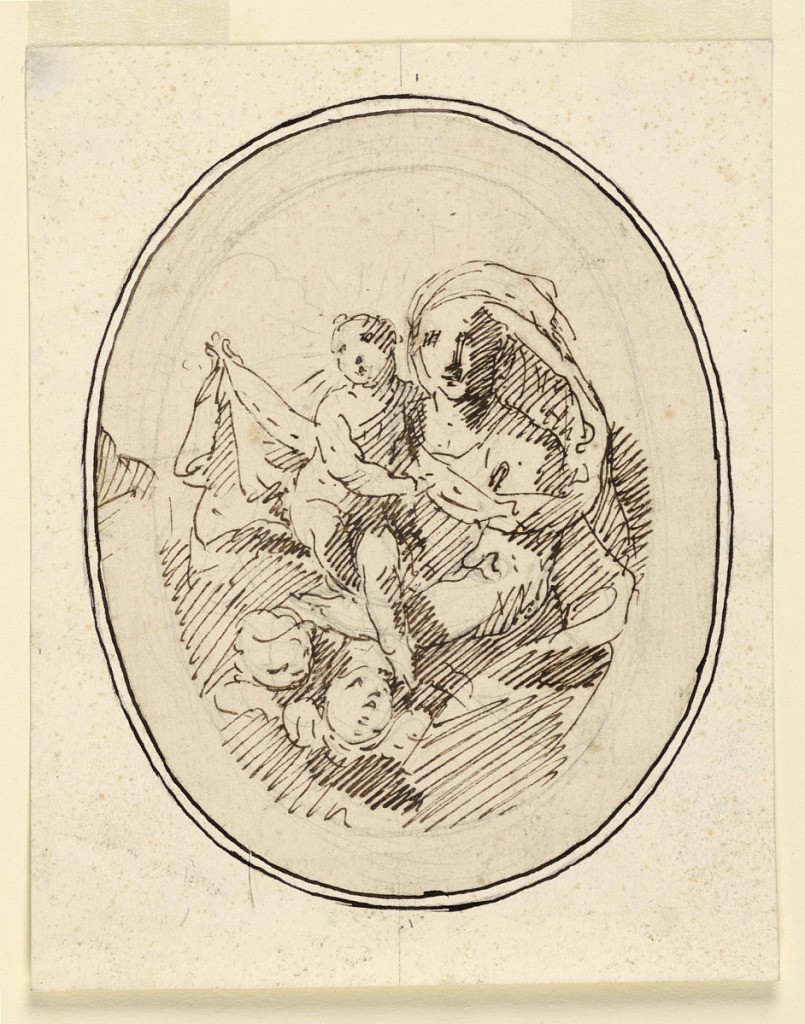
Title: Mary with the Child
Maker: Donato Creti, Italian, 1671–1749
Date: ca. 1720
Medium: Graphite, pen and ink on paper
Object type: Drawing
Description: Oval with Mary, child and cherubs.